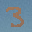
Label: 3